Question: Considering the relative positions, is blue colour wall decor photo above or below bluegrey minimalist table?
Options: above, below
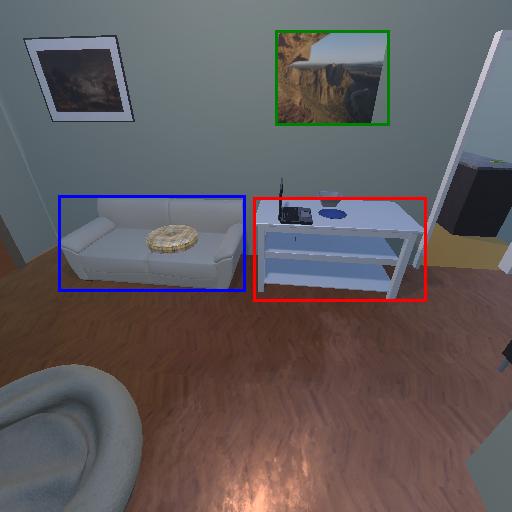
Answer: above